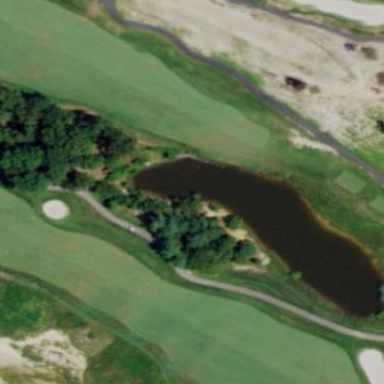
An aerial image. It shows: Picturesque scene of golf course with lateral water hazard.